Sex: F
Age: 83
Scanner: Sola
Primary tumour origin: Other
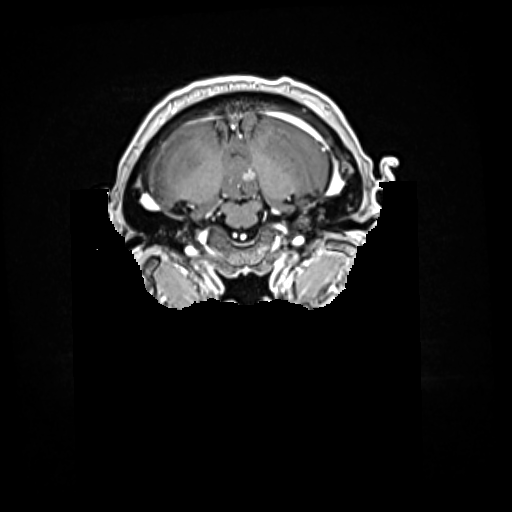
Segmented lesion volume (cc): 0.1951
Number of lesion components: 1